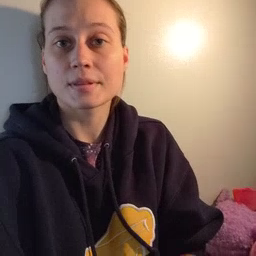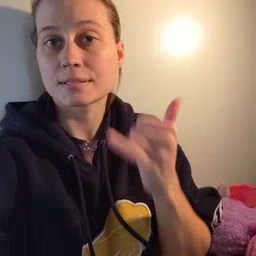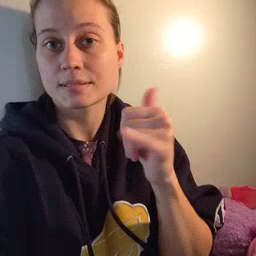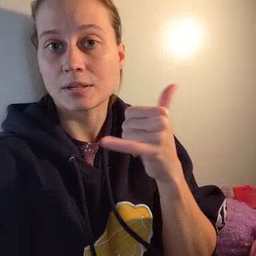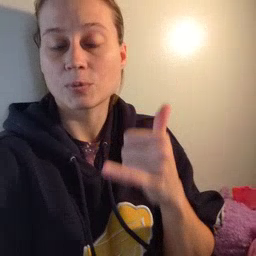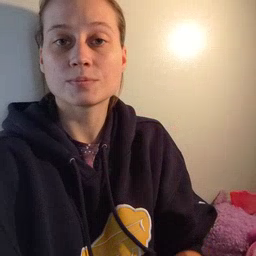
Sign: yellow